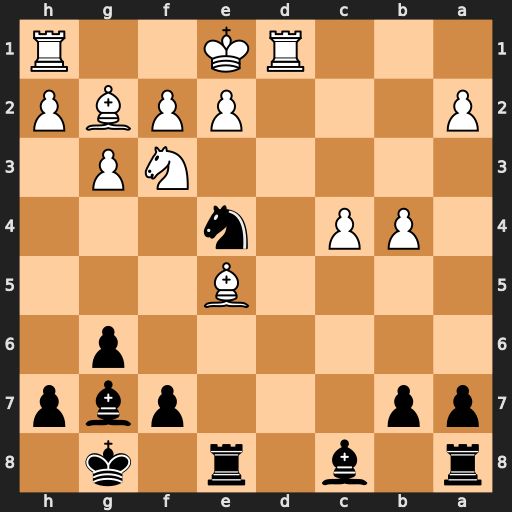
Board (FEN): r1b1r1k1/pp3pbp/6p1/4B3/1PP1n3/5NP1/P3PPBP/3RK2R
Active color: b
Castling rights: K
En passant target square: -
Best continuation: Bxe5 Nxe5 Rxe5